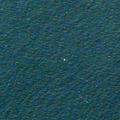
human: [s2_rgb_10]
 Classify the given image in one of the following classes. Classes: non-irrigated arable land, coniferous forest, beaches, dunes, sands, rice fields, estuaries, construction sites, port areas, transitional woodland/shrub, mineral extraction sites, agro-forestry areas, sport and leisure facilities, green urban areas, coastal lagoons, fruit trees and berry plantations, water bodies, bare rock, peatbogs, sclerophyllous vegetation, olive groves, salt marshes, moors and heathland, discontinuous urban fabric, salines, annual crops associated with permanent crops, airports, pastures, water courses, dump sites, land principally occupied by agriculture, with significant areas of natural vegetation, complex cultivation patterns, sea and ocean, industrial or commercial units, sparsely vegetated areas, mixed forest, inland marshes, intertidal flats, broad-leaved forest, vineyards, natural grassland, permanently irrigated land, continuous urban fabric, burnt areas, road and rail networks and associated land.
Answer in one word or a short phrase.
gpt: sea and ocean